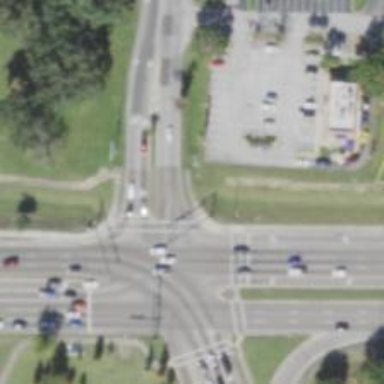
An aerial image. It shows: Solid stop line on the road.